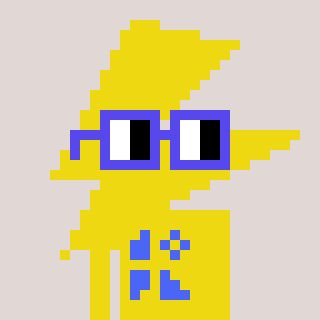
a pixel art character with square blue glasses, a lightning bolt-shaped head and a yellow-colored body on a warm background